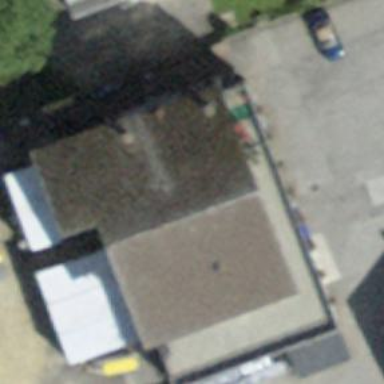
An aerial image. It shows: Car repair shop.